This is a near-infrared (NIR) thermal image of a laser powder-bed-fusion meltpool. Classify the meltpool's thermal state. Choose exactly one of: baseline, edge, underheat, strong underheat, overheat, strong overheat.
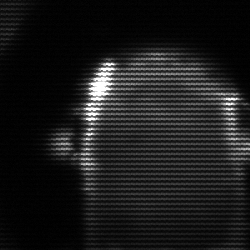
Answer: baseline